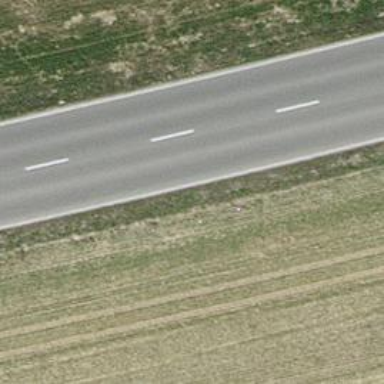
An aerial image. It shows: Primary highway.